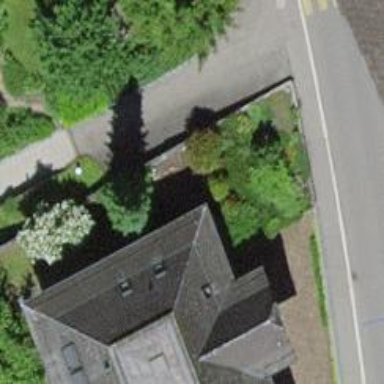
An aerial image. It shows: Garage.